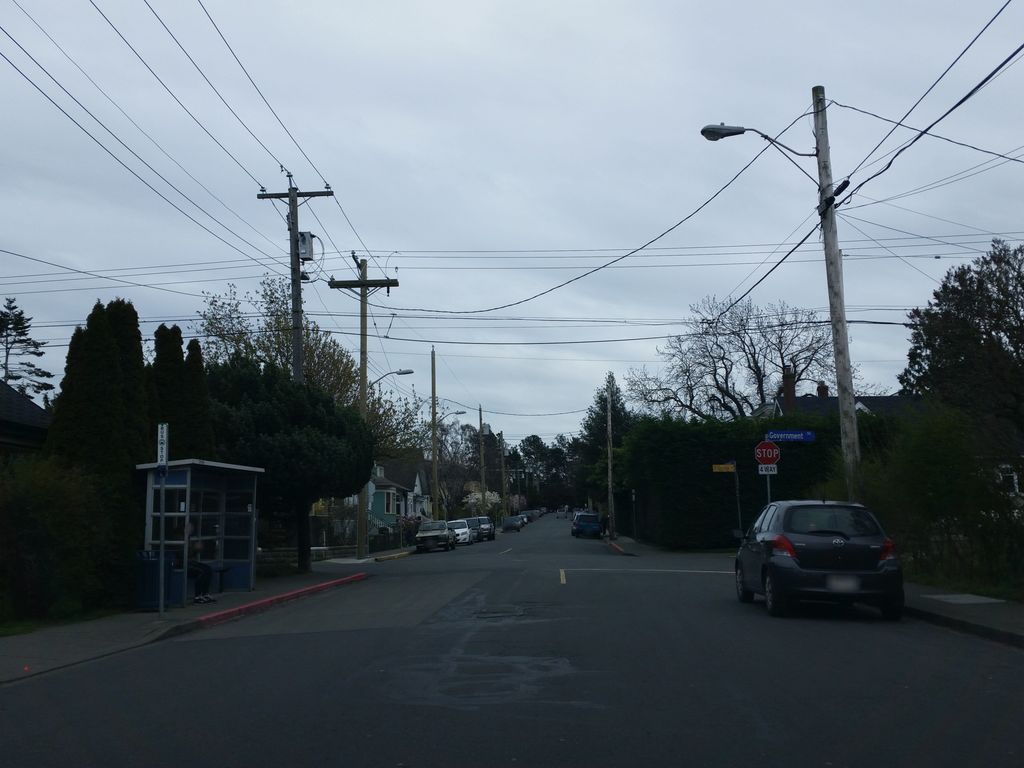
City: victoria